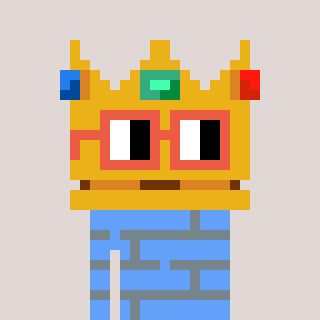
a pixel art character with square orange glasses, a crown-shaped head and a blue-colored body on a warm background